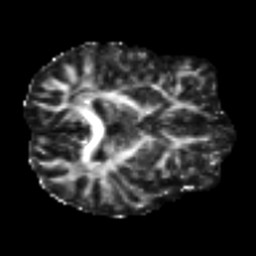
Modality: FA
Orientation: axial
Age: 44
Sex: female
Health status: healthy
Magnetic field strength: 3 T
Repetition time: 8.4 s
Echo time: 0.0926 s